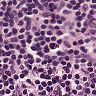
Metastatic tissue present: no